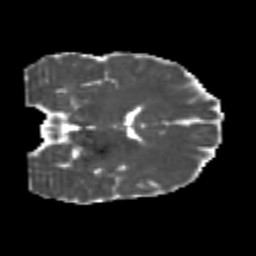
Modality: MD
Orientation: coronal
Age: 21
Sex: male
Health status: healthy
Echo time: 0.074 s